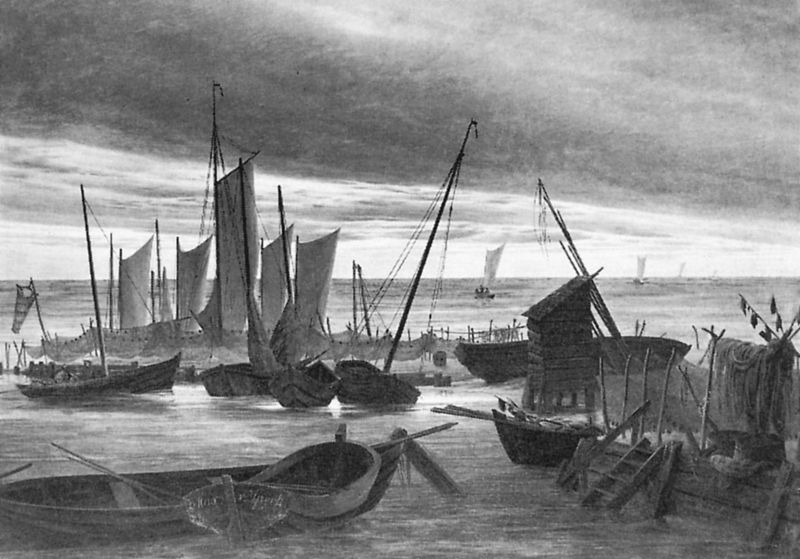
Titel: Schiffe im Hafen am Abend
Künstler: Caspar David Friedrich
Institution: Dresden, Gemäldegalerie Neue Meister
Schlagwörter: gemälde, himmel, meer, wasser, wolken, sand, see, ufer, abend, grau, holz, licht, schwarz, weiss, zeichnung, wolke, malerei, holland, niederlande, horizont, hütte, realismus, boot, boote, paddel, küste, schiff, schiffe, segel, segelboot, segelschiffe, strand, wellen, fischer, mast, netze, segelschiff, hafen, kähne, kai, masten, leiter, seestück, steg, treppe, turner, unwetter, segelboote, fischerboot, schwimmen, druck, radierung, stich, aquatinta, maste, netz, waser, reuse, ruderboote, mäste, barke, sgelschiffe, netzte, segelbott, menschenlos, segel masten, scheimmrn